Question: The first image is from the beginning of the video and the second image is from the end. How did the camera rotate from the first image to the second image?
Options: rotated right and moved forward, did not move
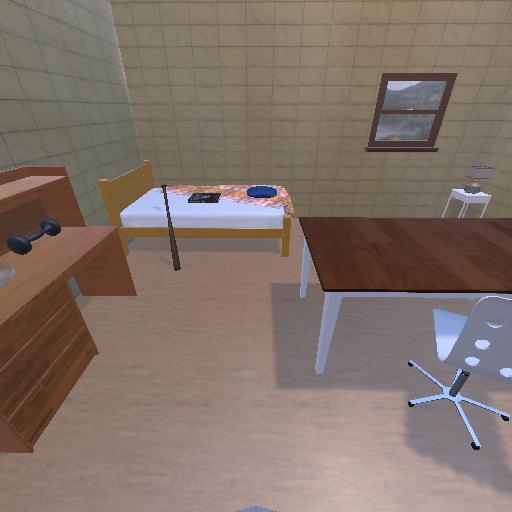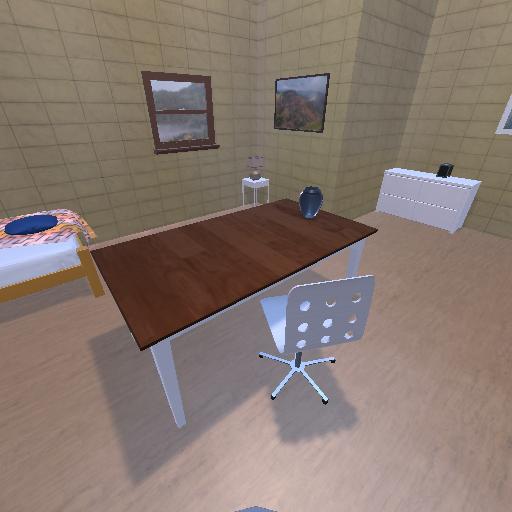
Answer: rotated right and moved forward